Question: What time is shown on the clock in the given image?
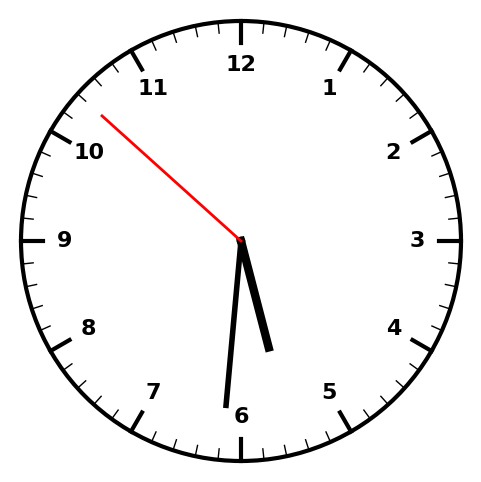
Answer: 05:30:52